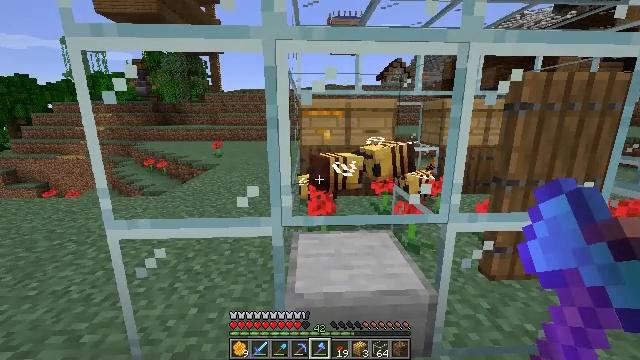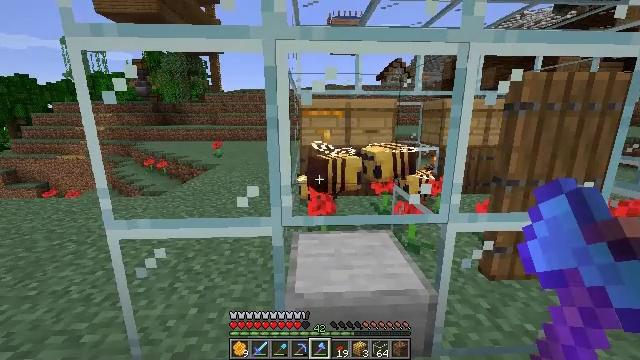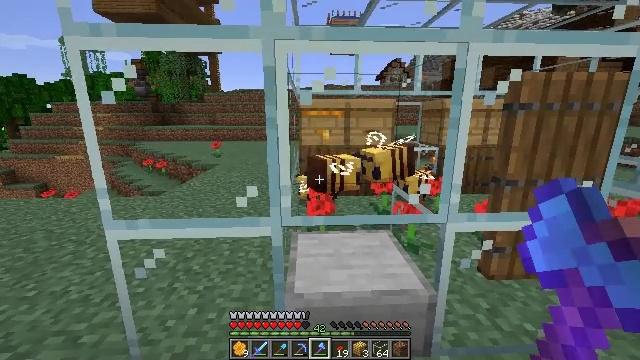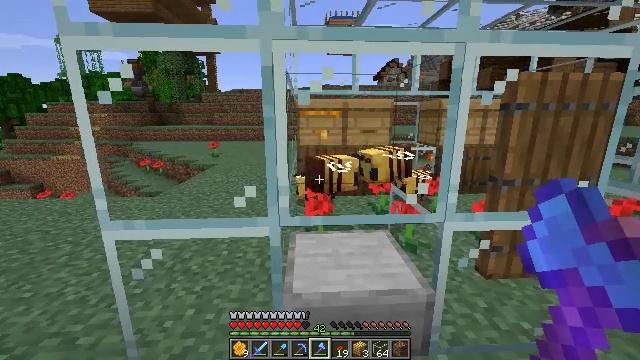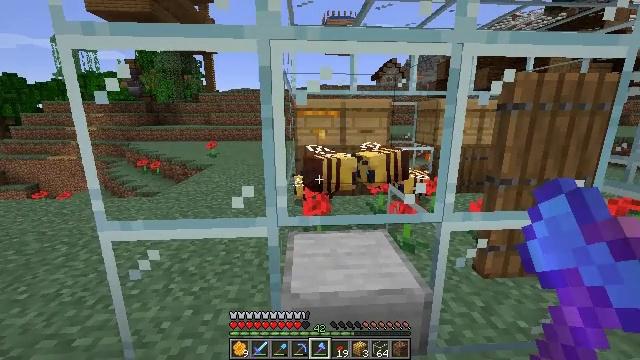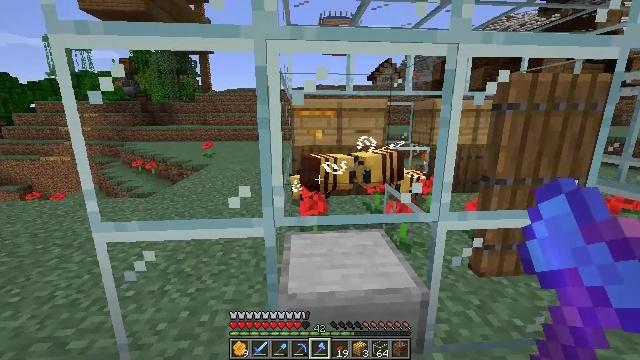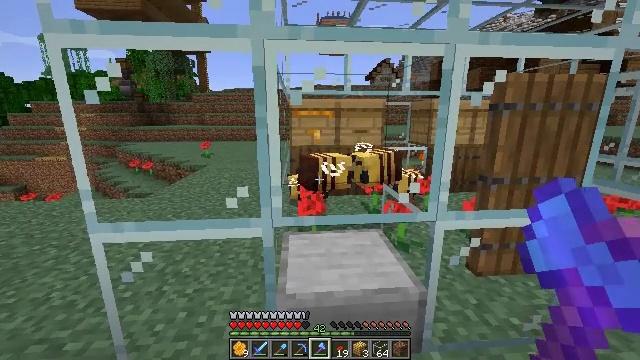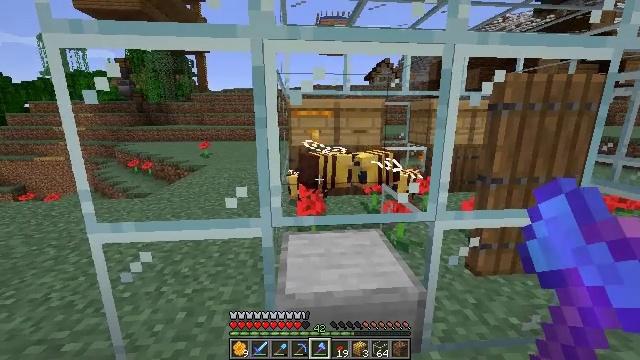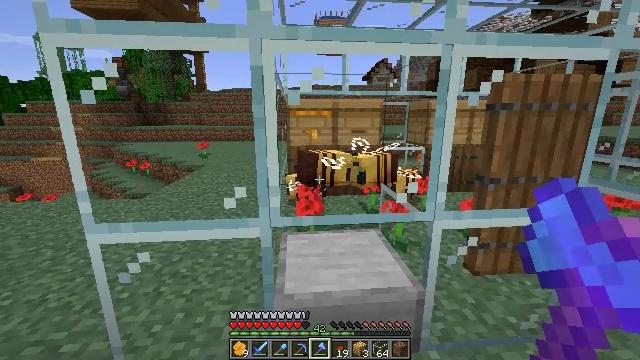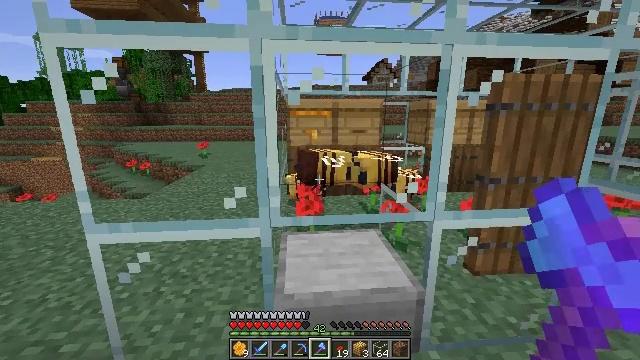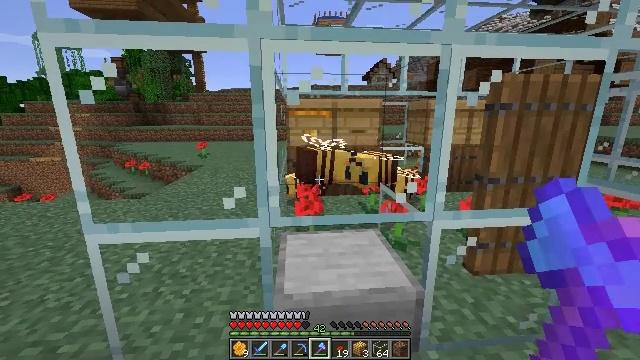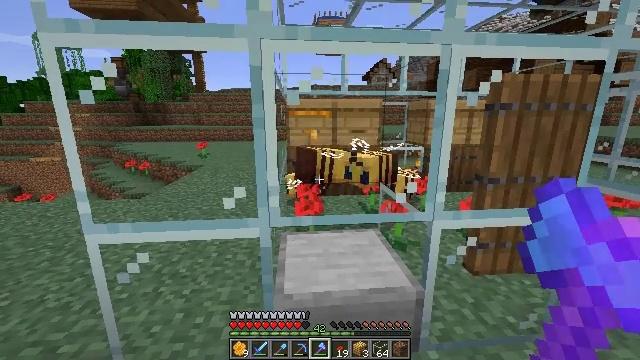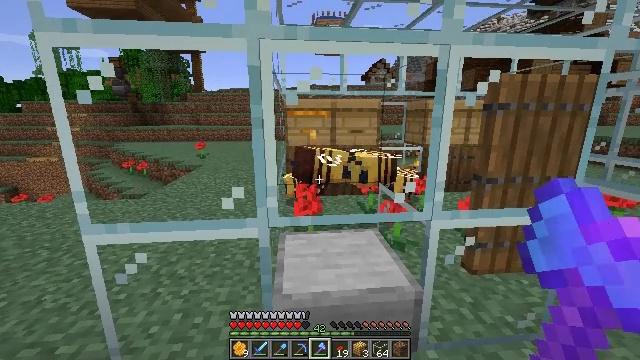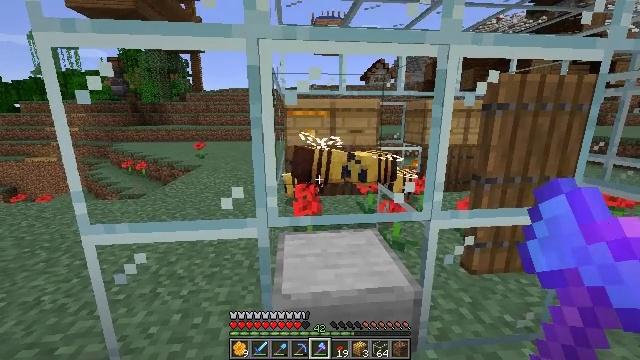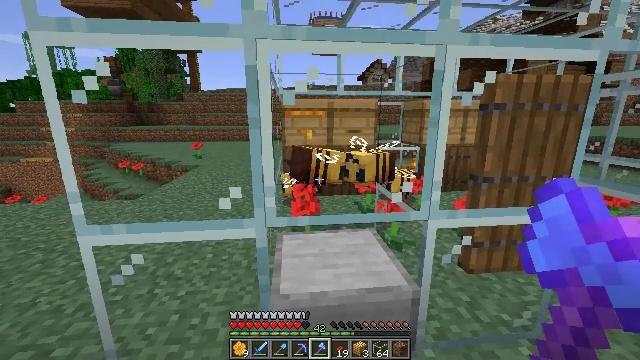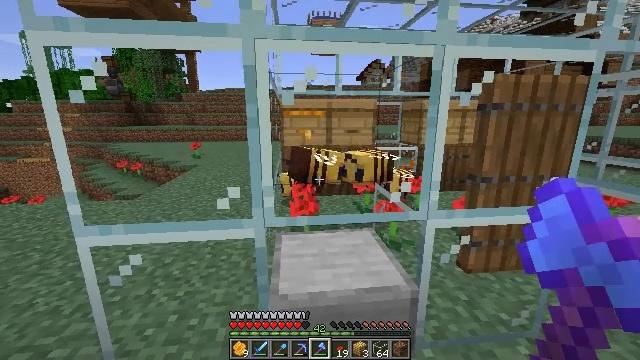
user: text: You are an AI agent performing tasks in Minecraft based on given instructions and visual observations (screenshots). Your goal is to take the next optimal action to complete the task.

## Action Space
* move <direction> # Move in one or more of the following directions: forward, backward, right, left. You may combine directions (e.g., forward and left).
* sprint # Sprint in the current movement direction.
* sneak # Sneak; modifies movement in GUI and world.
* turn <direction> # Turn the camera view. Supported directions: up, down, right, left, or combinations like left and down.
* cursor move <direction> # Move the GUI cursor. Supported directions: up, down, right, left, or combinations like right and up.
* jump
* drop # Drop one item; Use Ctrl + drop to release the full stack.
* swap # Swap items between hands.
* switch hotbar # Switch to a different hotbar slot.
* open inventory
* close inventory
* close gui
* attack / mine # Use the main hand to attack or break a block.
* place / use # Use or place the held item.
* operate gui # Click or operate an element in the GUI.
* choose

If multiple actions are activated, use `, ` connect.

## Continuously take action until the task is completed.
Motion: motion action
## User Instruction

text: Mine the poppy flower.
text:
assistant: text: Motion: attack / mine
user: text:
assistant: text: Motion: attack / mine
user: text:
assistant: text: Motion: attack / mine
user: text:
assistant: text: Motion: attack / mine
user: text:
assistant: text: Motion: attack / mine
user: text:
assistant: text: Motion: attack / mine
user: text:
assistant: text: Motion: attack / mine
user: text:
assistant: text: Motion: attack / mine
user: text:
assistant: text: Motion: attack / mine
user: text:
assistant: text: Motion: attack / mine
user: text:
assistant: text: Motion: attack / mine
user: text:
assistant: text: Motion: attack / mine
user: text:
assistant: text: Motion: attack / mine
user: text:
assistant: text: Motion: attack / mine
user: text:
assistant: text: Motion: attack / mine
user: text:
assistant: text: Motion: attack / mine
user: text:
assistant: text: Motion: attack / mine
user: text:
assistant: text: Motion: attack / mine
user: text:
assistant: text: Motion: attack / mine
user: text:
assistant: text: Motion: attack / mine
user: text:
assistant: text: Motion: attack / mine
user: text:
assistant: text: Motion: attack / mine
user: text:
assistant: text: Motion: attack / mine
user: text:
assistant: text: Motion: attack / mine
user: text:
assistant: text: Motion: attack / mine
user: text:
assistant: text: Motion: attack / mine
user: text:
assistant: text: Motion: attack / mine
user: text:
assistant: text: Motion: attack / mine
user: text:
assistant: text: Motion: attack / mine
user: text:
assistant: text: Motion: attack / mine